Field crop: maize
Growth stage: 1
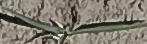
Species: sorghum